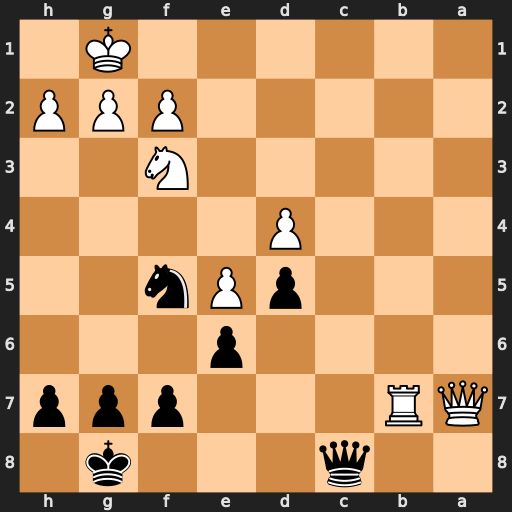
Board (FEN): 2q3k1/QR3ppp/4p3/3pPn2/3P4/5N2/5PPP/6K1
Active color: b
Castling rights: -
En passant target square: -
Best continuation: Qc1+ Ne1 Qxe1#